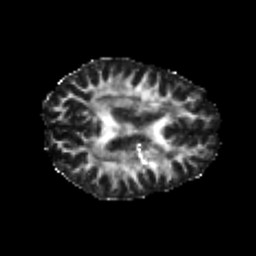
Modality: FA
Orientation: axial
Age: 25
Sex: female
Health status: healthy
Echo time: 0.074 s